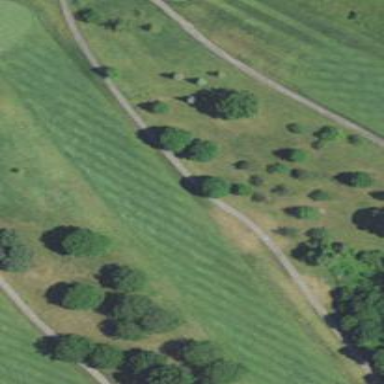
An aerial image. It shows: Golf fairway surrounded by grass.